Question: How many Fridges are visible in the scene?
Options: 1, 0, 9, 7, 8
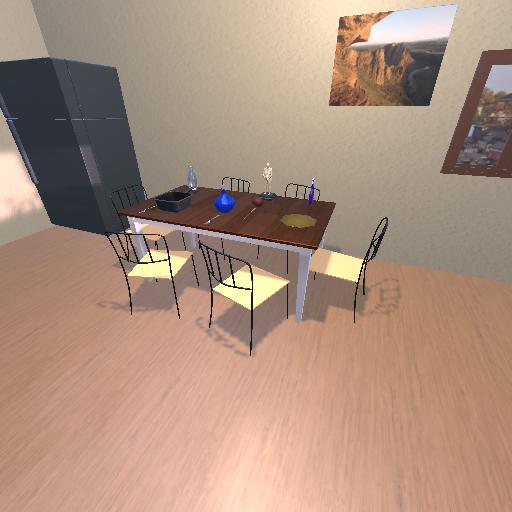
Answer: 1